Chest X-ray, PA view. Patient: 9 years old, sex F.
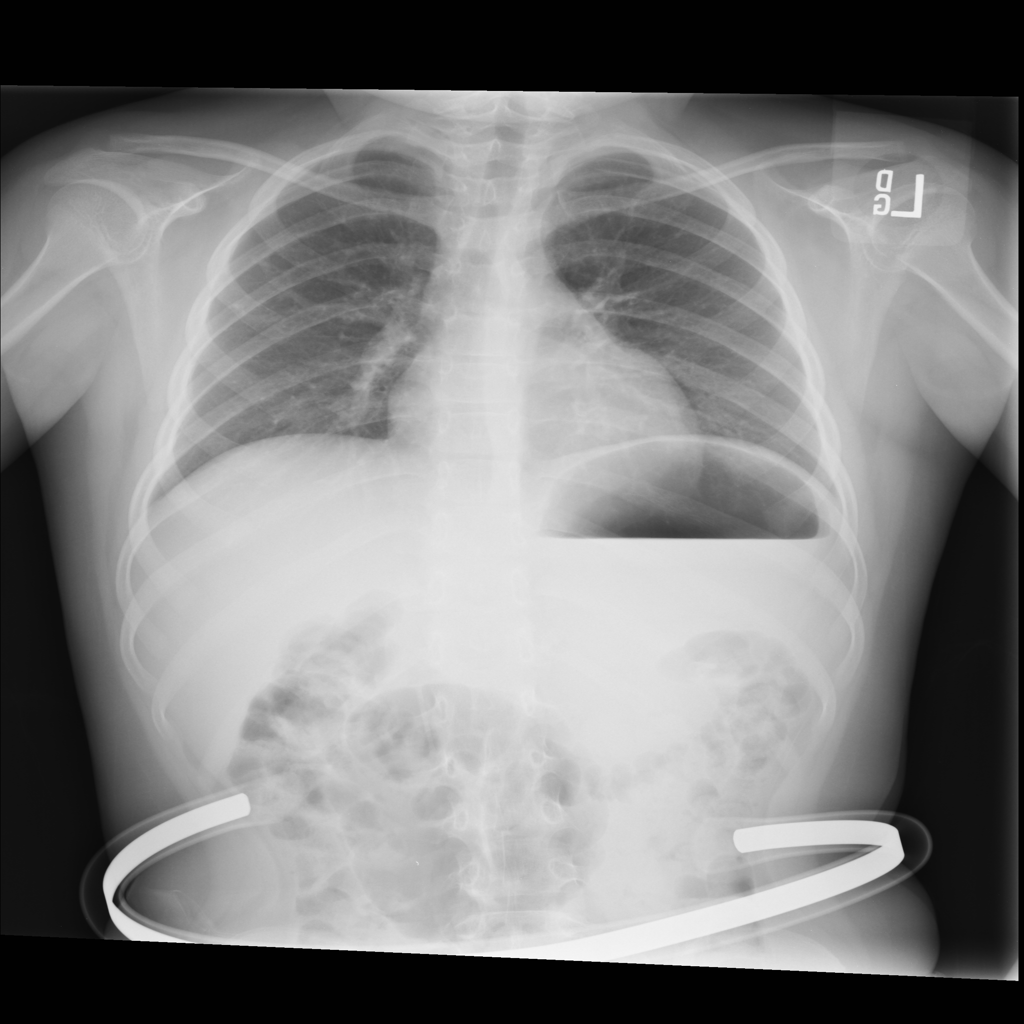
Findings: No Finding